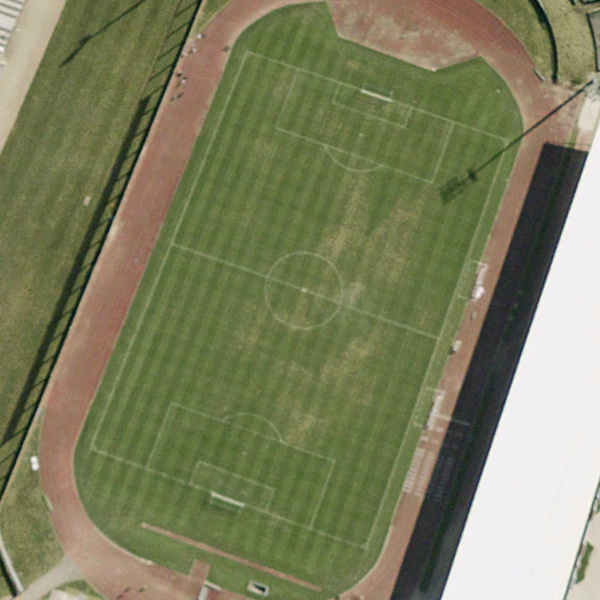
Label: Playground